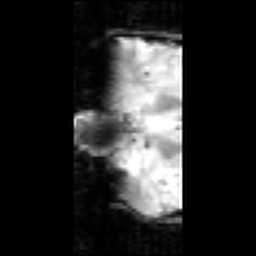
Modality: inplaneT2
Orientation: coronal
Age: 19
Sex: female